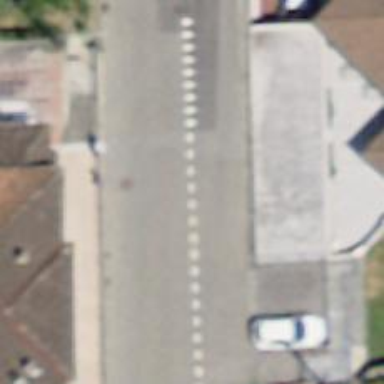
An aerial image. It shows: Road with "give way" sign.